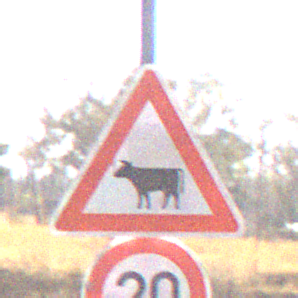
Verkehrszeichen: ViehtriebRechts
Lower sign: Geschwindigkeit20
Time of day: Midday
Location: Outdoor (Nature)
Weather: Clear
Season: NotSpecified
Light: Natural